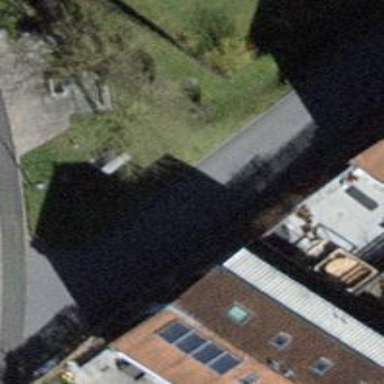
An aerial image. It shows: Semi-detached house.